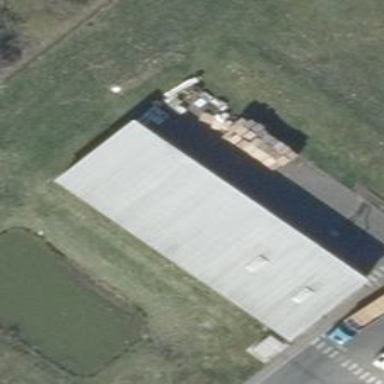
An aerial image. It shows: Industrial building.